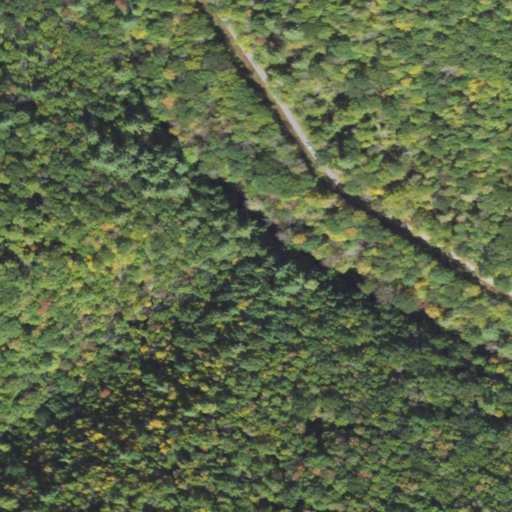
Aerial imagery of valley in Pennsylvania named Hamilton Hollow containing deciduous forest, mixed forest, open development, and low intensity development